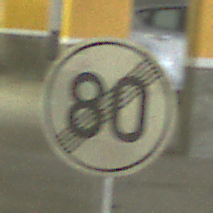
Verkehrszeichen: EndeGeschwindigkeit80
Umgebung: Indoor, Special
Tageszeit: NotSpecified
Wetter: NotSpecified
Licht: Artificial
Jahreszeit: NotSpecified
Kontrast: HighContrast